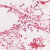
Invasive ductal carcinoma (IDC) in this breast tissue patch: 0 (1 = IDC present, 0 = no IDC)